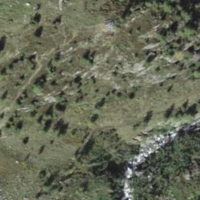
EUNIS habitat code: 26
Species observed at this site:
Cirsium palustre